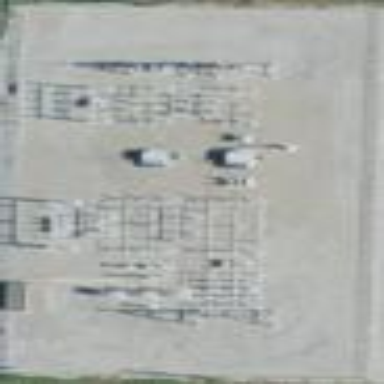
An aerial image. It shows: Substation for power supply.